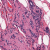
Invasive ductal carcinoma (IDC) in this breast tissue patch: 0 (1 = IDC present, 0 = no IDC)